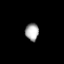
Tissue: lung
Cell type: Epithelial cells
Senescence score: 0.2379
Nuclear area (px): 227
Mean DAPI intensity: 168.044